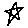
Label: star